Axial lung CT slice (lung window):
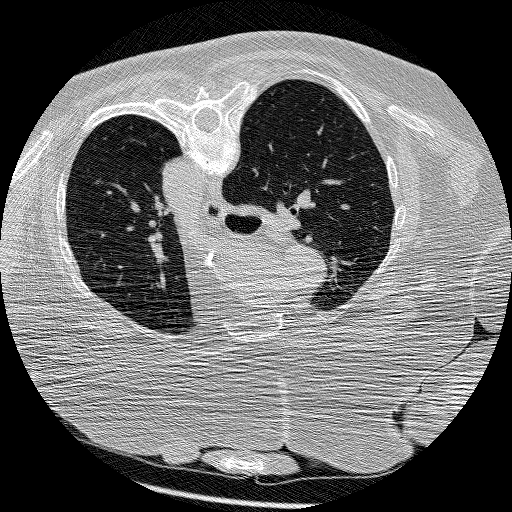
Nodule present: no